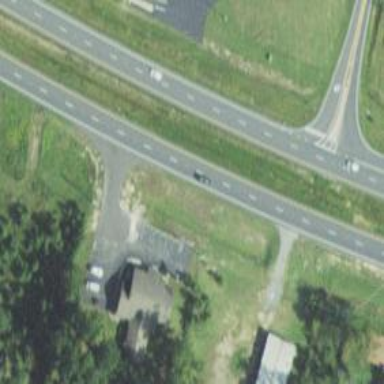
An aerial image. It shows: Asphalt road classified as trunk highway.